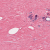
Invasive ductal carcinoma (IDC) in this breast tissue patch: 0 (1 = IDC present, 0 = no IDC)